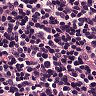
Metastatic tissue present: no